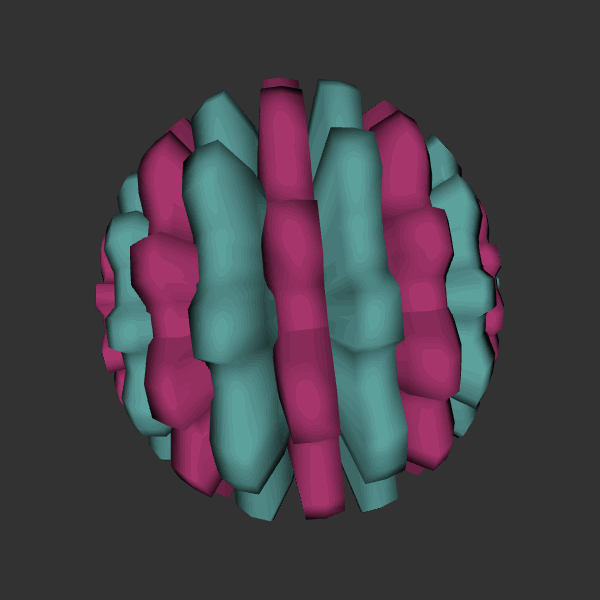
Background: dark